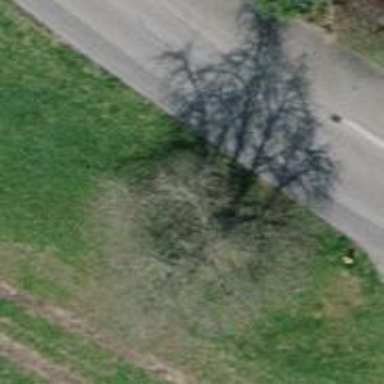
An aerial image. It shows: Bus stop along the road.